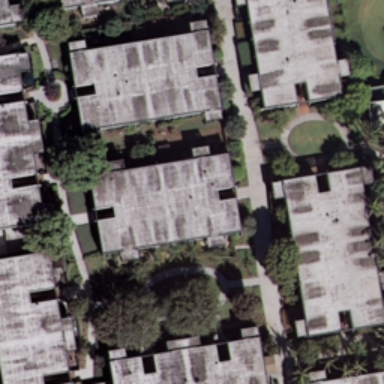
This is a dense residential area with houses and plants .